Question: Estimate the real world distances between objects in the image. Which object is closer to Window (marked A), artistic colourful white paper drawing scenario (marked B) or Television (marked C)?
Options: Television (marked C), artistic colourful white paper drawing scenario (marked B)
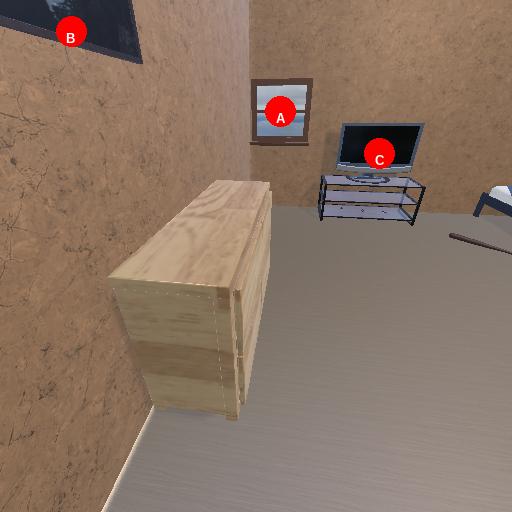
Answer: Television (marked C)